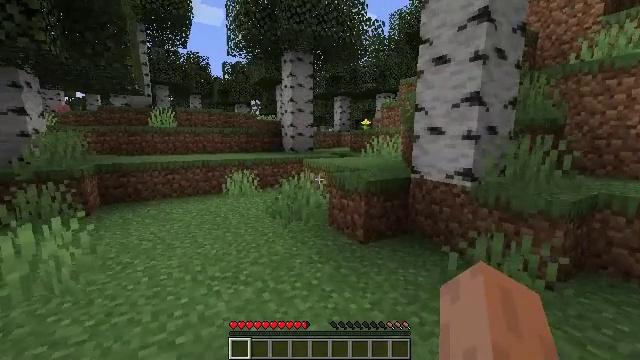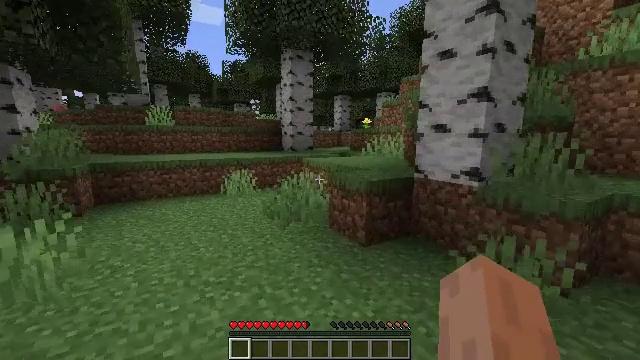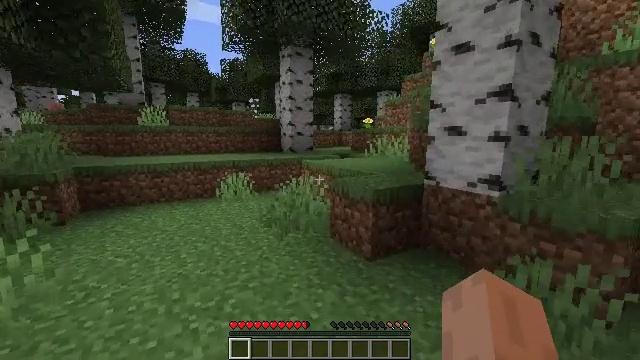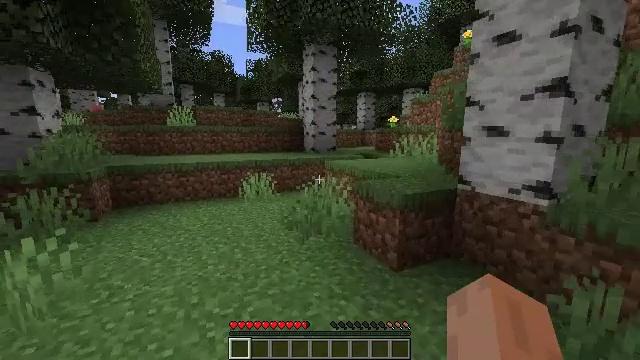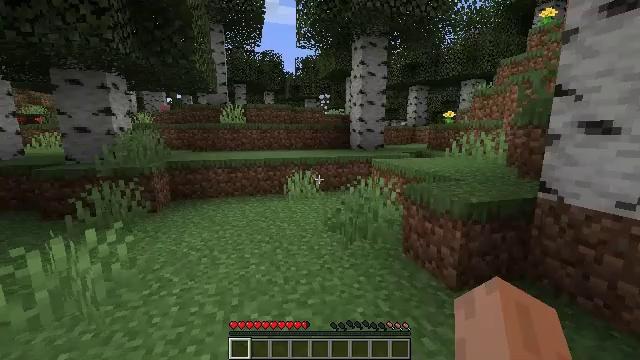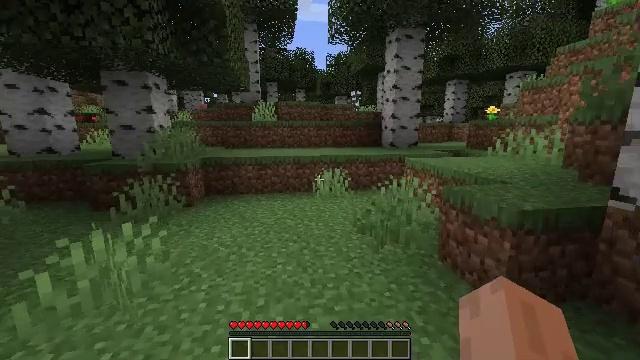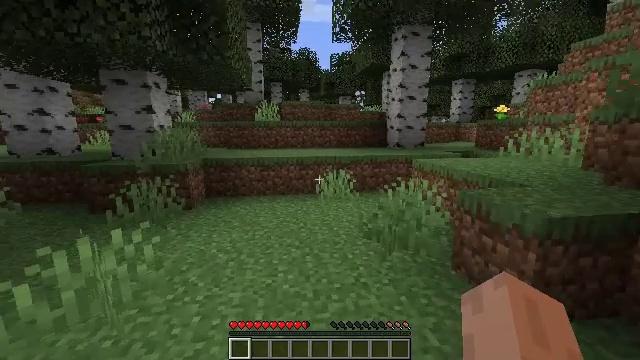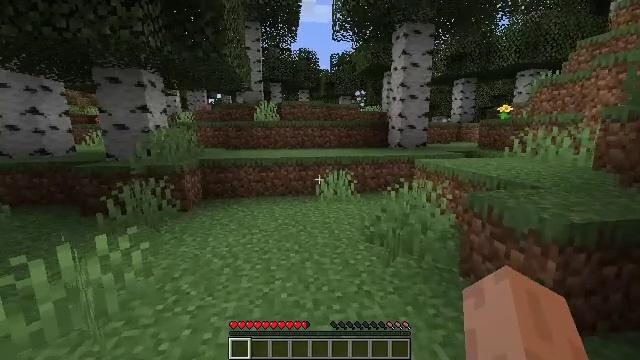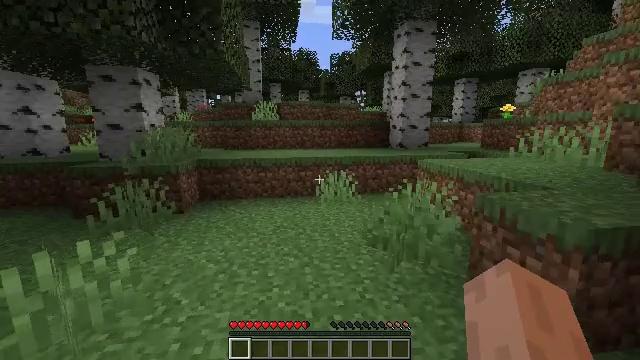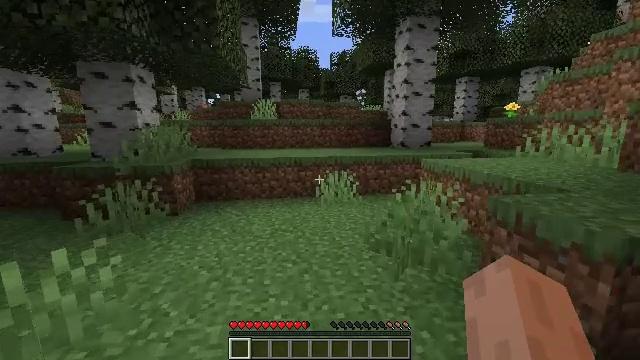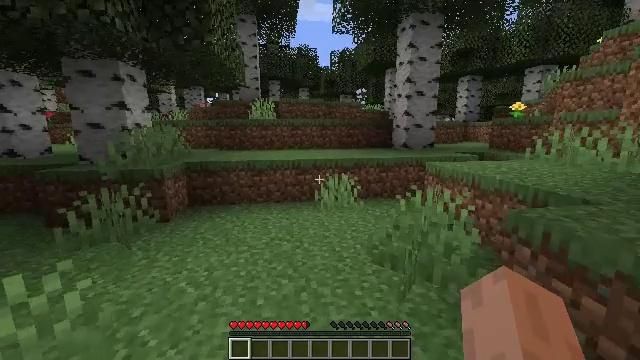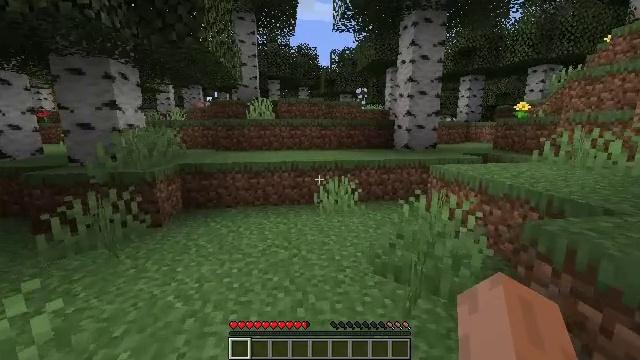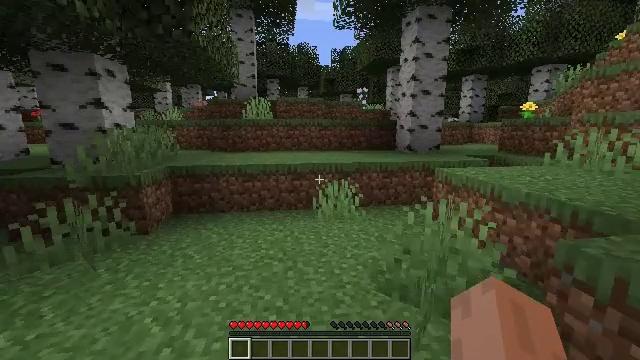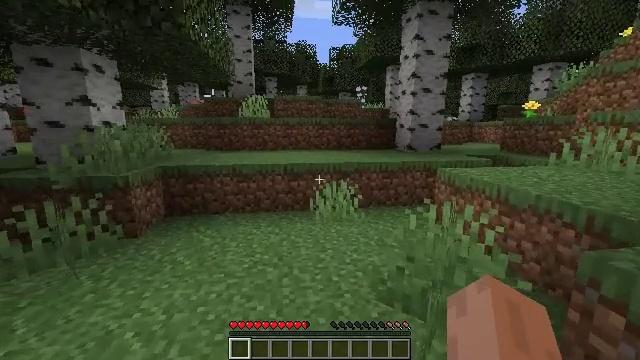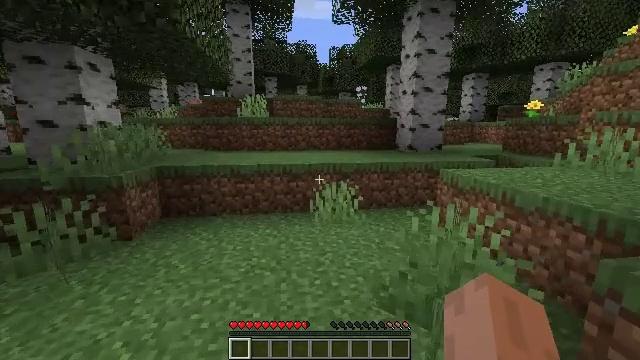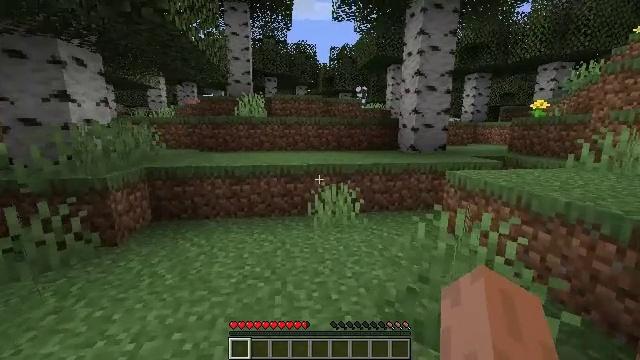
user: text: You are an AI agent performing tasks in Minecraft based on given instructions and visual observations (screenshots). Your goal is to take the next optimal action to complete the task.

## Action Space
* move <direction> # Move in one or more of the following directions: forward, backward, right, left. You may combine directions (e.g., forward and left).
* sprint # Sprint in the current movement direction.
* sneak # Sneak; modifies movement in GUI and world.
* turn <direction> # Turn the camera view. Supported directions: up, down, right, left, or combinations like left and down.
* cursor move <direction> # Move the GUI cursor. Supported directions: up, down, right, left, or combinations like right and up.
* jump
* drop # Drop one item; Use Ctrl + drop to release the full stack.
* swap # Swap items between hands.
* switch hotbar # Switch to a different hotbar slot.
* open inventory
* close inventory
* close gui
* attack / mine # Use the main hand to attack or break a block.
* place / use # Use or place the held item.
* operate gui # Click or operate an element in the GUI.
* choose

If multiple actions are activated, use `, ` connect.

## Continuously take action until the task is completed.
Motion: motion action
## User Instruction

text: Pick the peony from the grass.
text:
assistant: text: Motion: move forward, sprint
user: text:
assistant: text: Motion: move forward, sprint
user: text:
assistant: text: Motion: move forward, sprint, turn left
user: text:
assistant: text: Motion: move forward, sprint, turn left
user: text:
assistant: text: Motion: move forward, sprint, turn left
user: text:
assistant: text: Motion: move forward, sprint
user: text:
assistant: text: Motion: move forward, sprint
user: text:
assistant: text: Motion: move forward, sprint
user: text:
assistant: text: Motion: move forward, sprint
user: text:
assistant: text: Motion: move forward, sprint
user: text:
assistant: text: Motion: move forward, sprint
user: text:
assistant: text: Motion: move forward, sprint
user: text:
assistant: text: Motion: move forward, sprint
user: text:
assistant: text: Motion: move forward, sprint
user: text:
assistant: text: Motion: move forward, sprint
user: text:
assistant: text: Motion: move forward, sprint
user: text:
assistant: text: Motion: move forward, sprint
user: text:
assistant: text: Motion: move forward, sprint
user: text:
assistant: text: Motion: move forward, sprint
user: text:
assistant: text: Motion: move forward, sprint, turn right
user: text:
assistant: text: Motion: move forward, sprint
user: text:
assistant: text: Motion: move forward, sprint
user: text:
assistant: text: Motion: move forward, sprint
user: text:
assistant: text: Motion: move forward, sprint
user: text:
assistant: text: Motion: move forward, sprint
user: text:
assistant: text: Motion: move forward, sprint
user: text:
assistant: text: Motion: move forward, sprint
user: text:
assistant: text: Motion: move forward, sprint
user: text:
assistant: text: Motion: move forward, sprint
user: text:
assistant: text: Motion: move forward, sprint